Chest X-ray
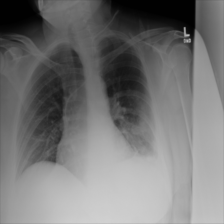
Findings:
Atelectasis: negative
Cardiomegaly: negative
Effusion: positive
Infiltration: negative
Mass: negative
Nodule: negative
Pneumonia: negative
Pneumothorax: negative
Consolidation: negative
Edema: negative
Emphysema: negative
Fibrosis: negative
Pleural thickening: negative
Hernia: negative